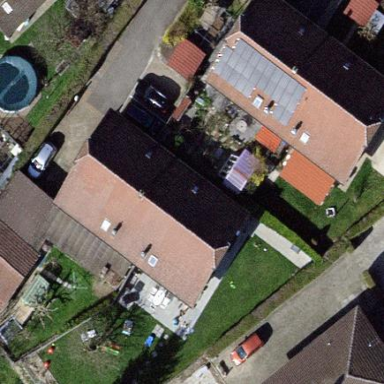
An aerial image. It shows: Hipped roof house.